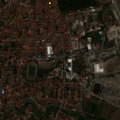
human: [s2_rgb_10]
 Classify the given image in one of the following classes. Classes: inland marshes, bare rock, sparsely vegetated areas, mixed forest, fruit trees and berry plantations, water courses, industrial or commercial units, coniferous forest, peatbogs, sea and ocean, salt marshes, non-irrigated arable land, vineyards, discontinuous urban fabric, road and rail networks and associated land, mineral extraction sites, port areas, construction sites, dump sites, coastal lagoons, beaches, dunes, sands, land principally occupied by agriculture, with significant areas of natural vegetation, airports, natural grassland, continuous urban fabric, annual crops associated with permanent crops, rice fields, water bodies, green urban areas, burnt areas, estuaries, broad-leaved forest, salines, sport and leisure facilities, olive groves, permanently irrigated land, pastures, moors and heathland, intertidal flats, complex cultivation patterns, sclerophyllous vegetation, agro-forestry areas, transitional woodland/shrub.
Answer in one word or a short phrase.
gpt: discontinuous urban fabric, non-irrigated arable land